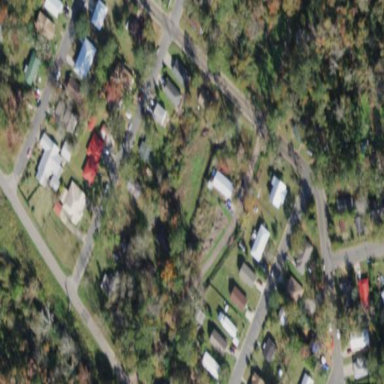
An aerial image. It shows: This residential area consists of single-family homes.